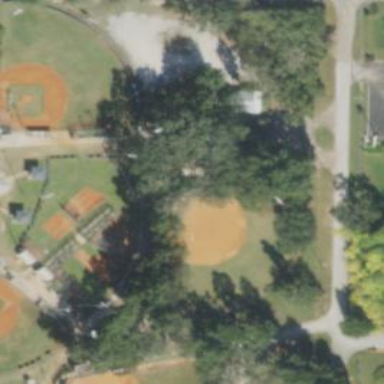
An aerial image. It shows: Baseball pitch for leisure land.